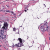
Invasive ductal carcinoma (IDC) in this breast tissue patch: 0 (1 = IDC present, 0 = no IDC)